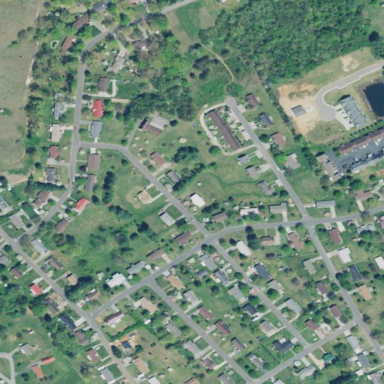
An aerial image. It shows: This residential area consists of single-family homes.